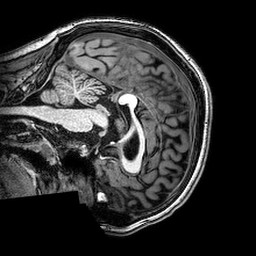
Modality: T1w
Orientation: sagittal
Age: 21
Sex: female
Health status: healthy
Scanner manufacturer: philips
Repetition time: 0.008173 s
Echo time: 0.00375 s